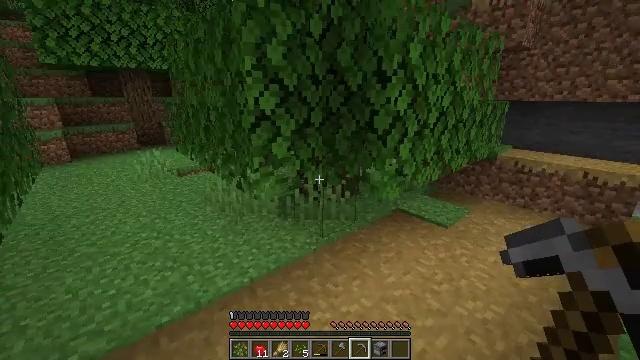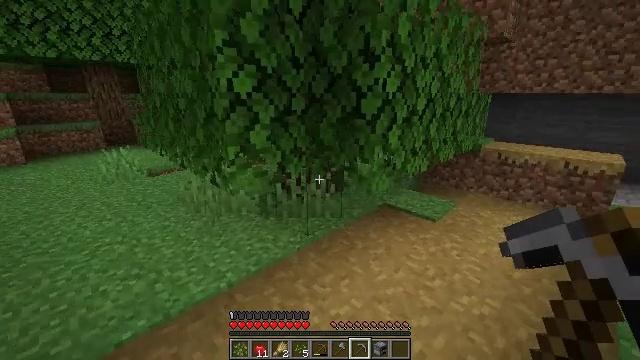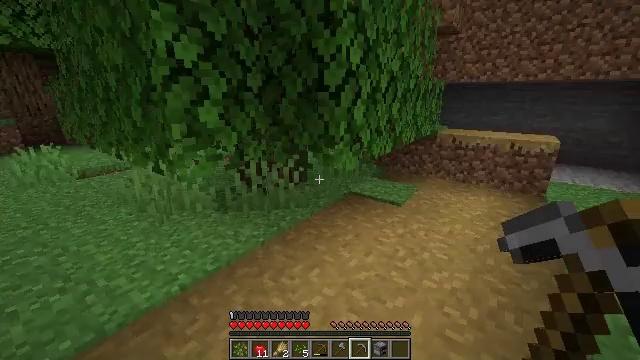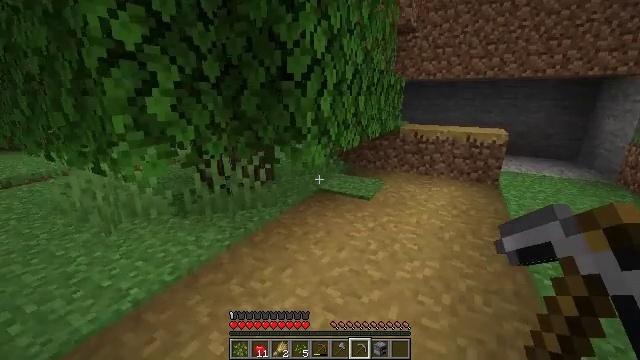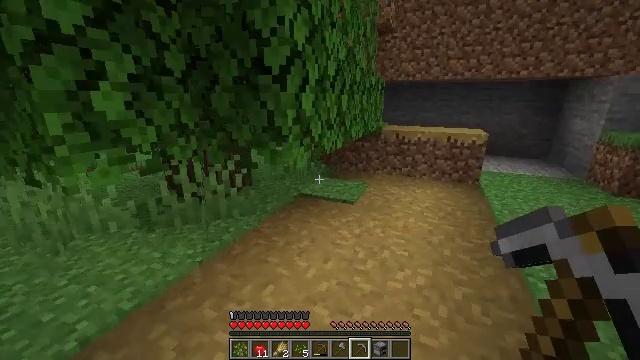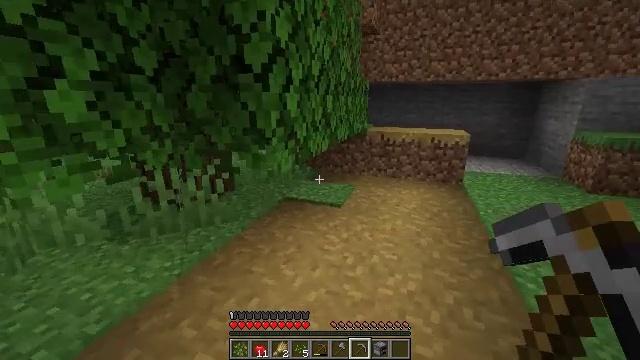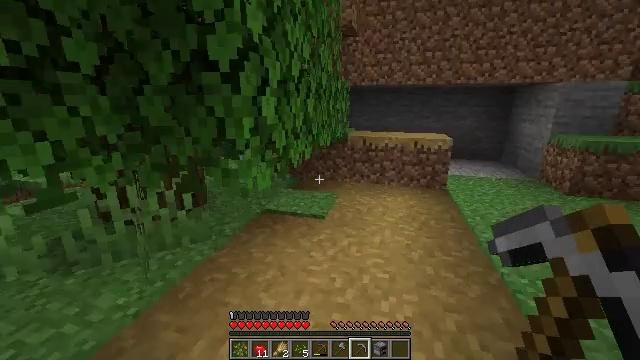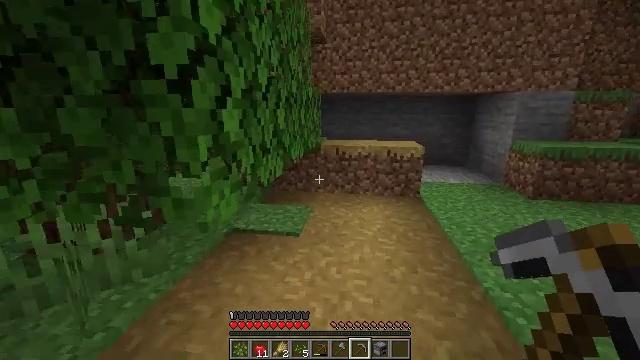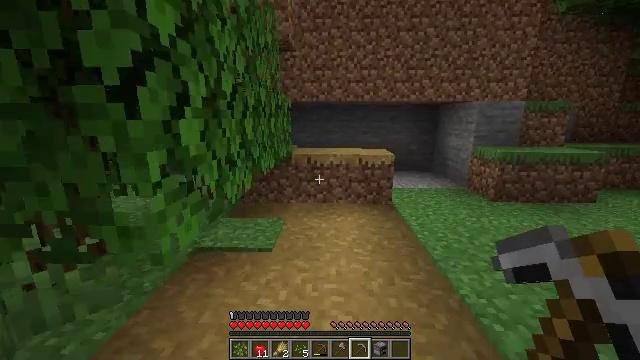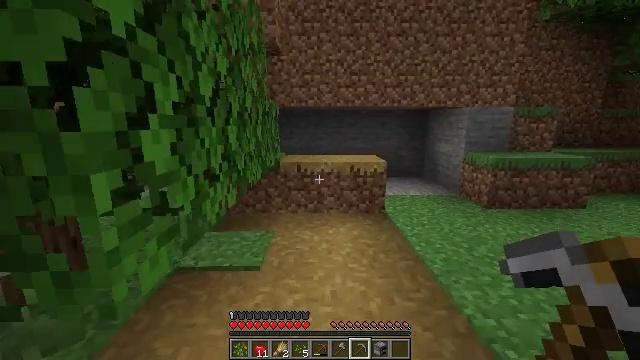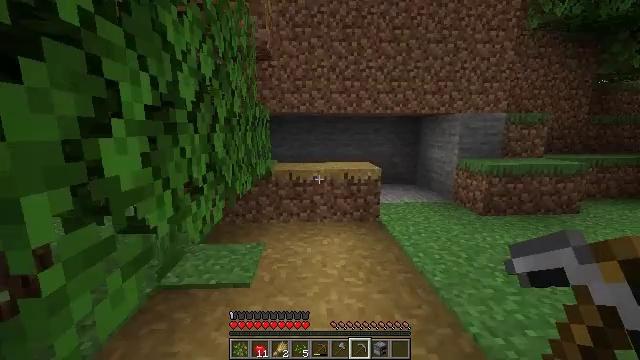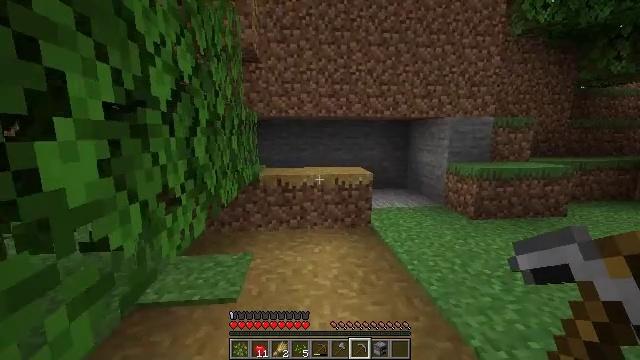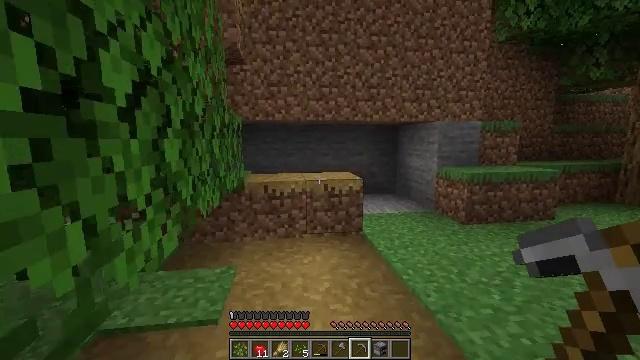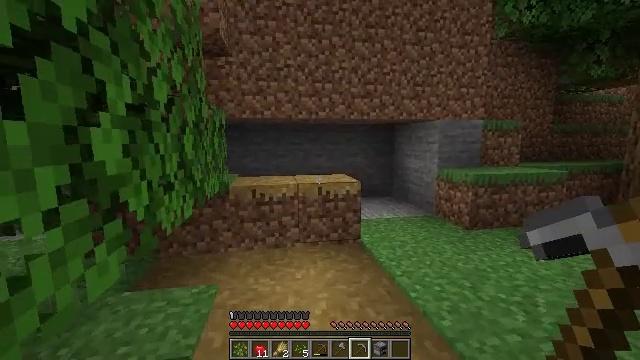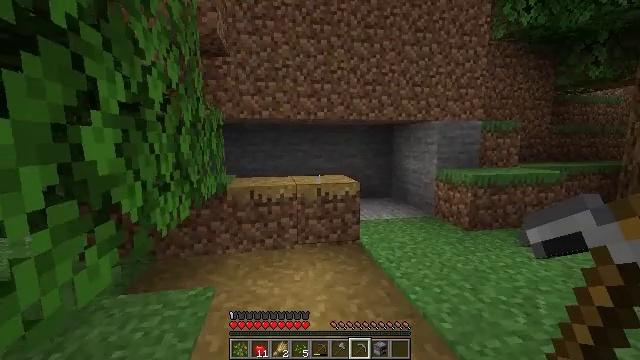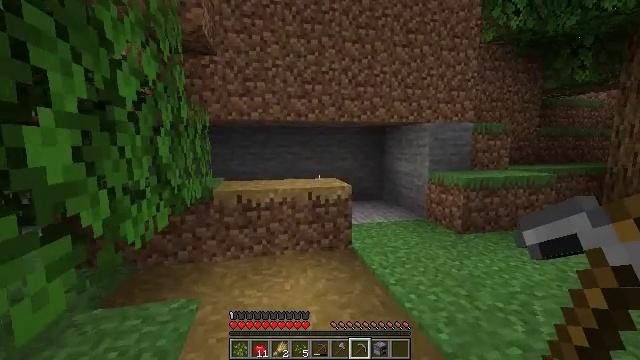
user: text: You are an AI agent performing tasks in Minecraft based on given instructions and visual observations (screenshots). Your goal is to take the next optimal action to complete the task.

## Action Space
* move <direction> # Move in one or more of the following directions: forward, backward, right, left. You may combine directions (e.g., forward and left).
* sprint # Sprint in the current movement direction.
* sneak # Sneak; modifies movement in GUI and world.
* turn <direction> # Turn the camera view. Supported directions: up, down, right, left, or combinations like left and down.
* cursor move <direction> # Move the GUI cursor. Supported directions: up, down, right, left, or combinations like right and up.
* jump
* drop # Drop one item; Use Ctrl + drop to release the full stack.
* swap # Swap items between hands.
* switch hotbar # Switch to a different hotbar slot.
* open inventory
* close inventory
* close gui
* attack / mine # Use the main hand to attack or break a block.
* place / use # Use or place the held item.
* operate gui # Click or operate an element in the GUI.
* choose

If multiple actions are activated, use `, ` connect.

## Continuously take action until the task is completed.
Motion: motion action
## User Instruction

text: Reclaim the grass path segment.
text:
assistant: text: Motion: move forward, turn right
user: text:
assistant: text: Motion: move forward, turn right
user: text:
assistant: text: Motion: move forward, turn right
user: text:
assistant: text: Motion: move forward, turn right
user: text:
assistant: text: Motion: move forward, turn right
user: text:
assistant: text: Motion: move forward, turn right
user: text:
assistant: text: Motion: move forward, turn right and up
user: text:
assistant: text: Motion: move forward, turn right and up
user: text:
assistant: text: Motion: move forward, turn right and up
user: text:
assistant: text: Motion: move forward, turn right and up
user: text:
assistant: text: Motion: move forward, turn right
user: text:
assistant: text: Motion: move forward, turn right and up
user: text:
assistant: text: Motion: move forward, turn right
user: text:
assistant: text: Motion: no_op
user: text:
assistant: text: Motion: turn right
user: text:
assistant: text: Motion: turn right
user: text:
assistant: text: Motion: turn right and up
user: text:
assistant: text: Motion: turn right and up
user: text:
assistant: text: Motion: turn right and up
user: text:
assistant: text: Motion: turn right
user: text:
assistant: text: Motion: turn right
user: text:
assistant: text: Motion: no_op
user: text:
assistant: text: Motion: no_op
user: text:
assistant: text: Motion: no_op
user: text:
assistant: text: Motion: no_op
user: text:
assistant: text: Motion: move forward, turn down
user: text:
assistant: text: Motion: move forward
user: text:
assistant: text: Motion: move forward
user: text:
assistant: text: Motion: move forward
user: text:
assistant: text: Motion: move forward